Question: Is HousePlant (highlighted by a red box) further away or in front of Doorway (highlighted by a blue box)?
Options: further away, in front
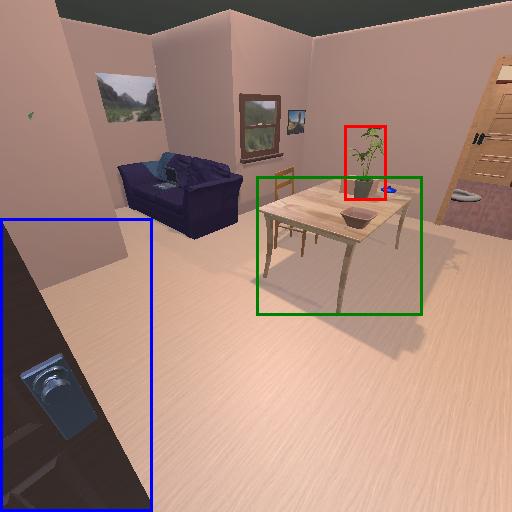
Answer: further away